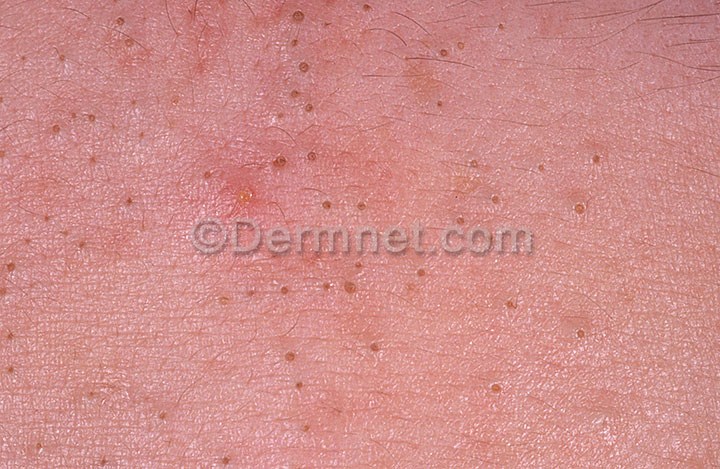
Disease: Acne and Rosacea Photos